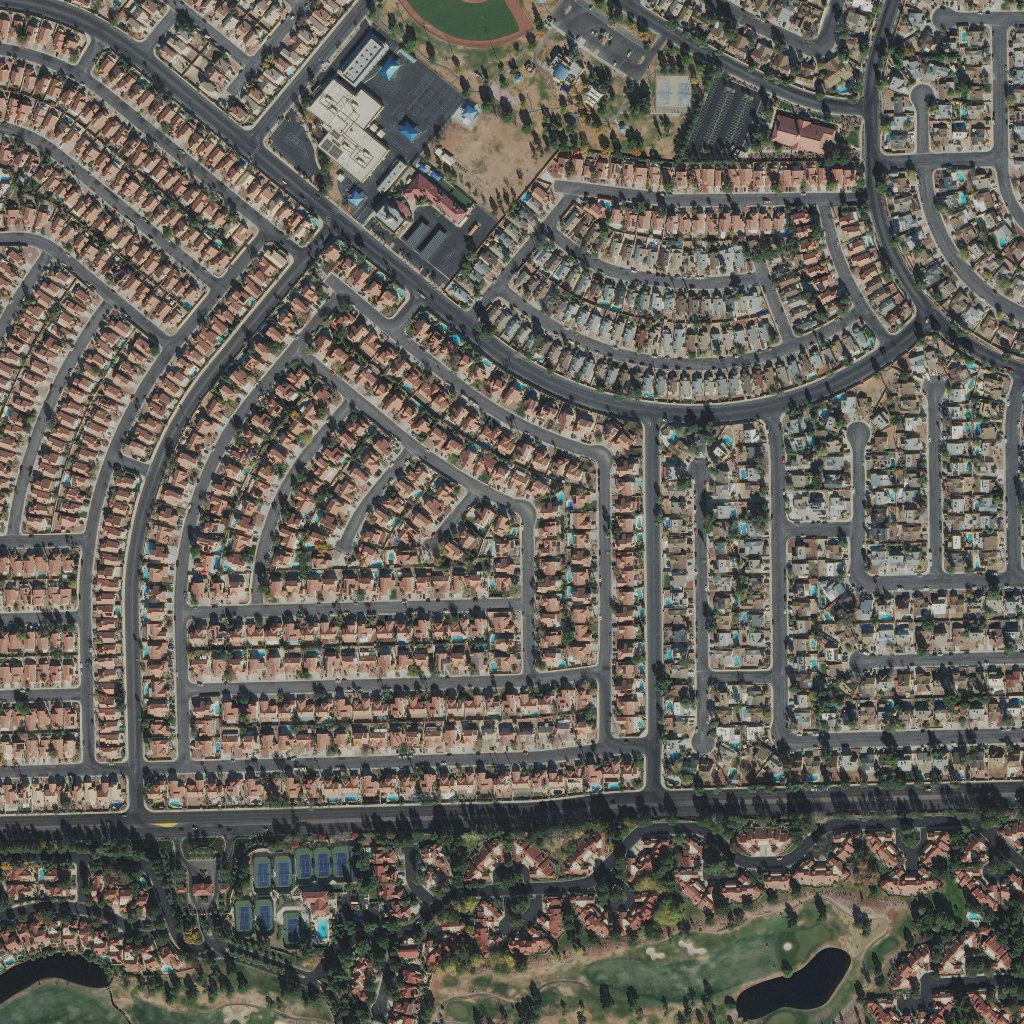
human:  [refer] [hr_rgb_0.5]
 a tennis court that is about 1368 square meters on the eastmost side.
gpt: <box>[[63, 7, 67, 10, 0]]</box>